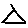
Label: triangle